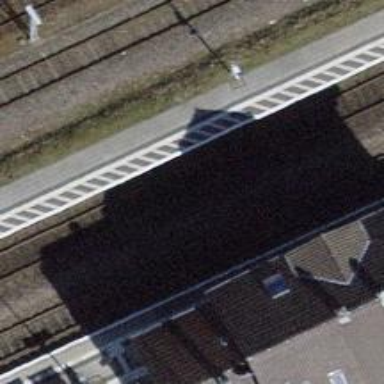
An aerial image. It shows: Public transport stop position along the railway.